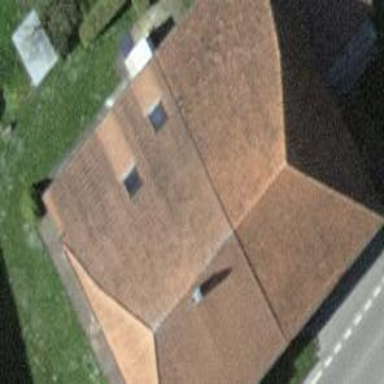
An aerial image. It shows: Farm building.